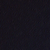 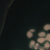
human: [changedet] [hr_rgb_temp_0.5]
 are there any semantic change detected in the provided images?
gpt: Many small islands have been built in the sea.